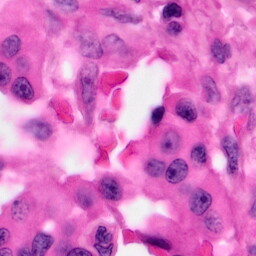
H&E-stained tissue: Pancreatic